Field crop: tomato
Growth stage: 1
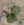
Species: solanum